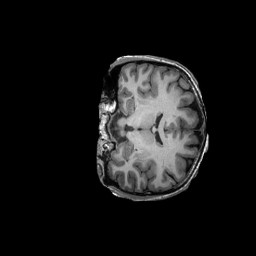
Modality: T1w
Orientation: coronal
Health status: ill
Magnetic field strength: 3 T